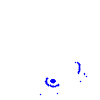
Particle: electron